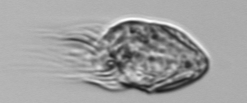
Label: Strombidium_morphotype1